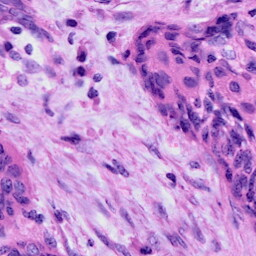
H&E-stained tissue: Cervix